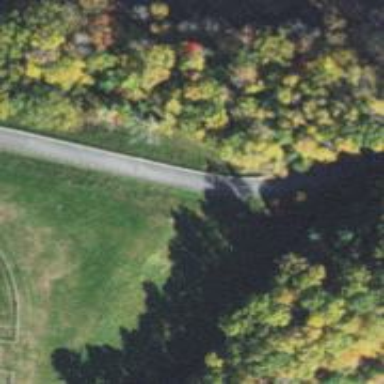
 specifically designed for the sport of disc golf."